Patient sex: M
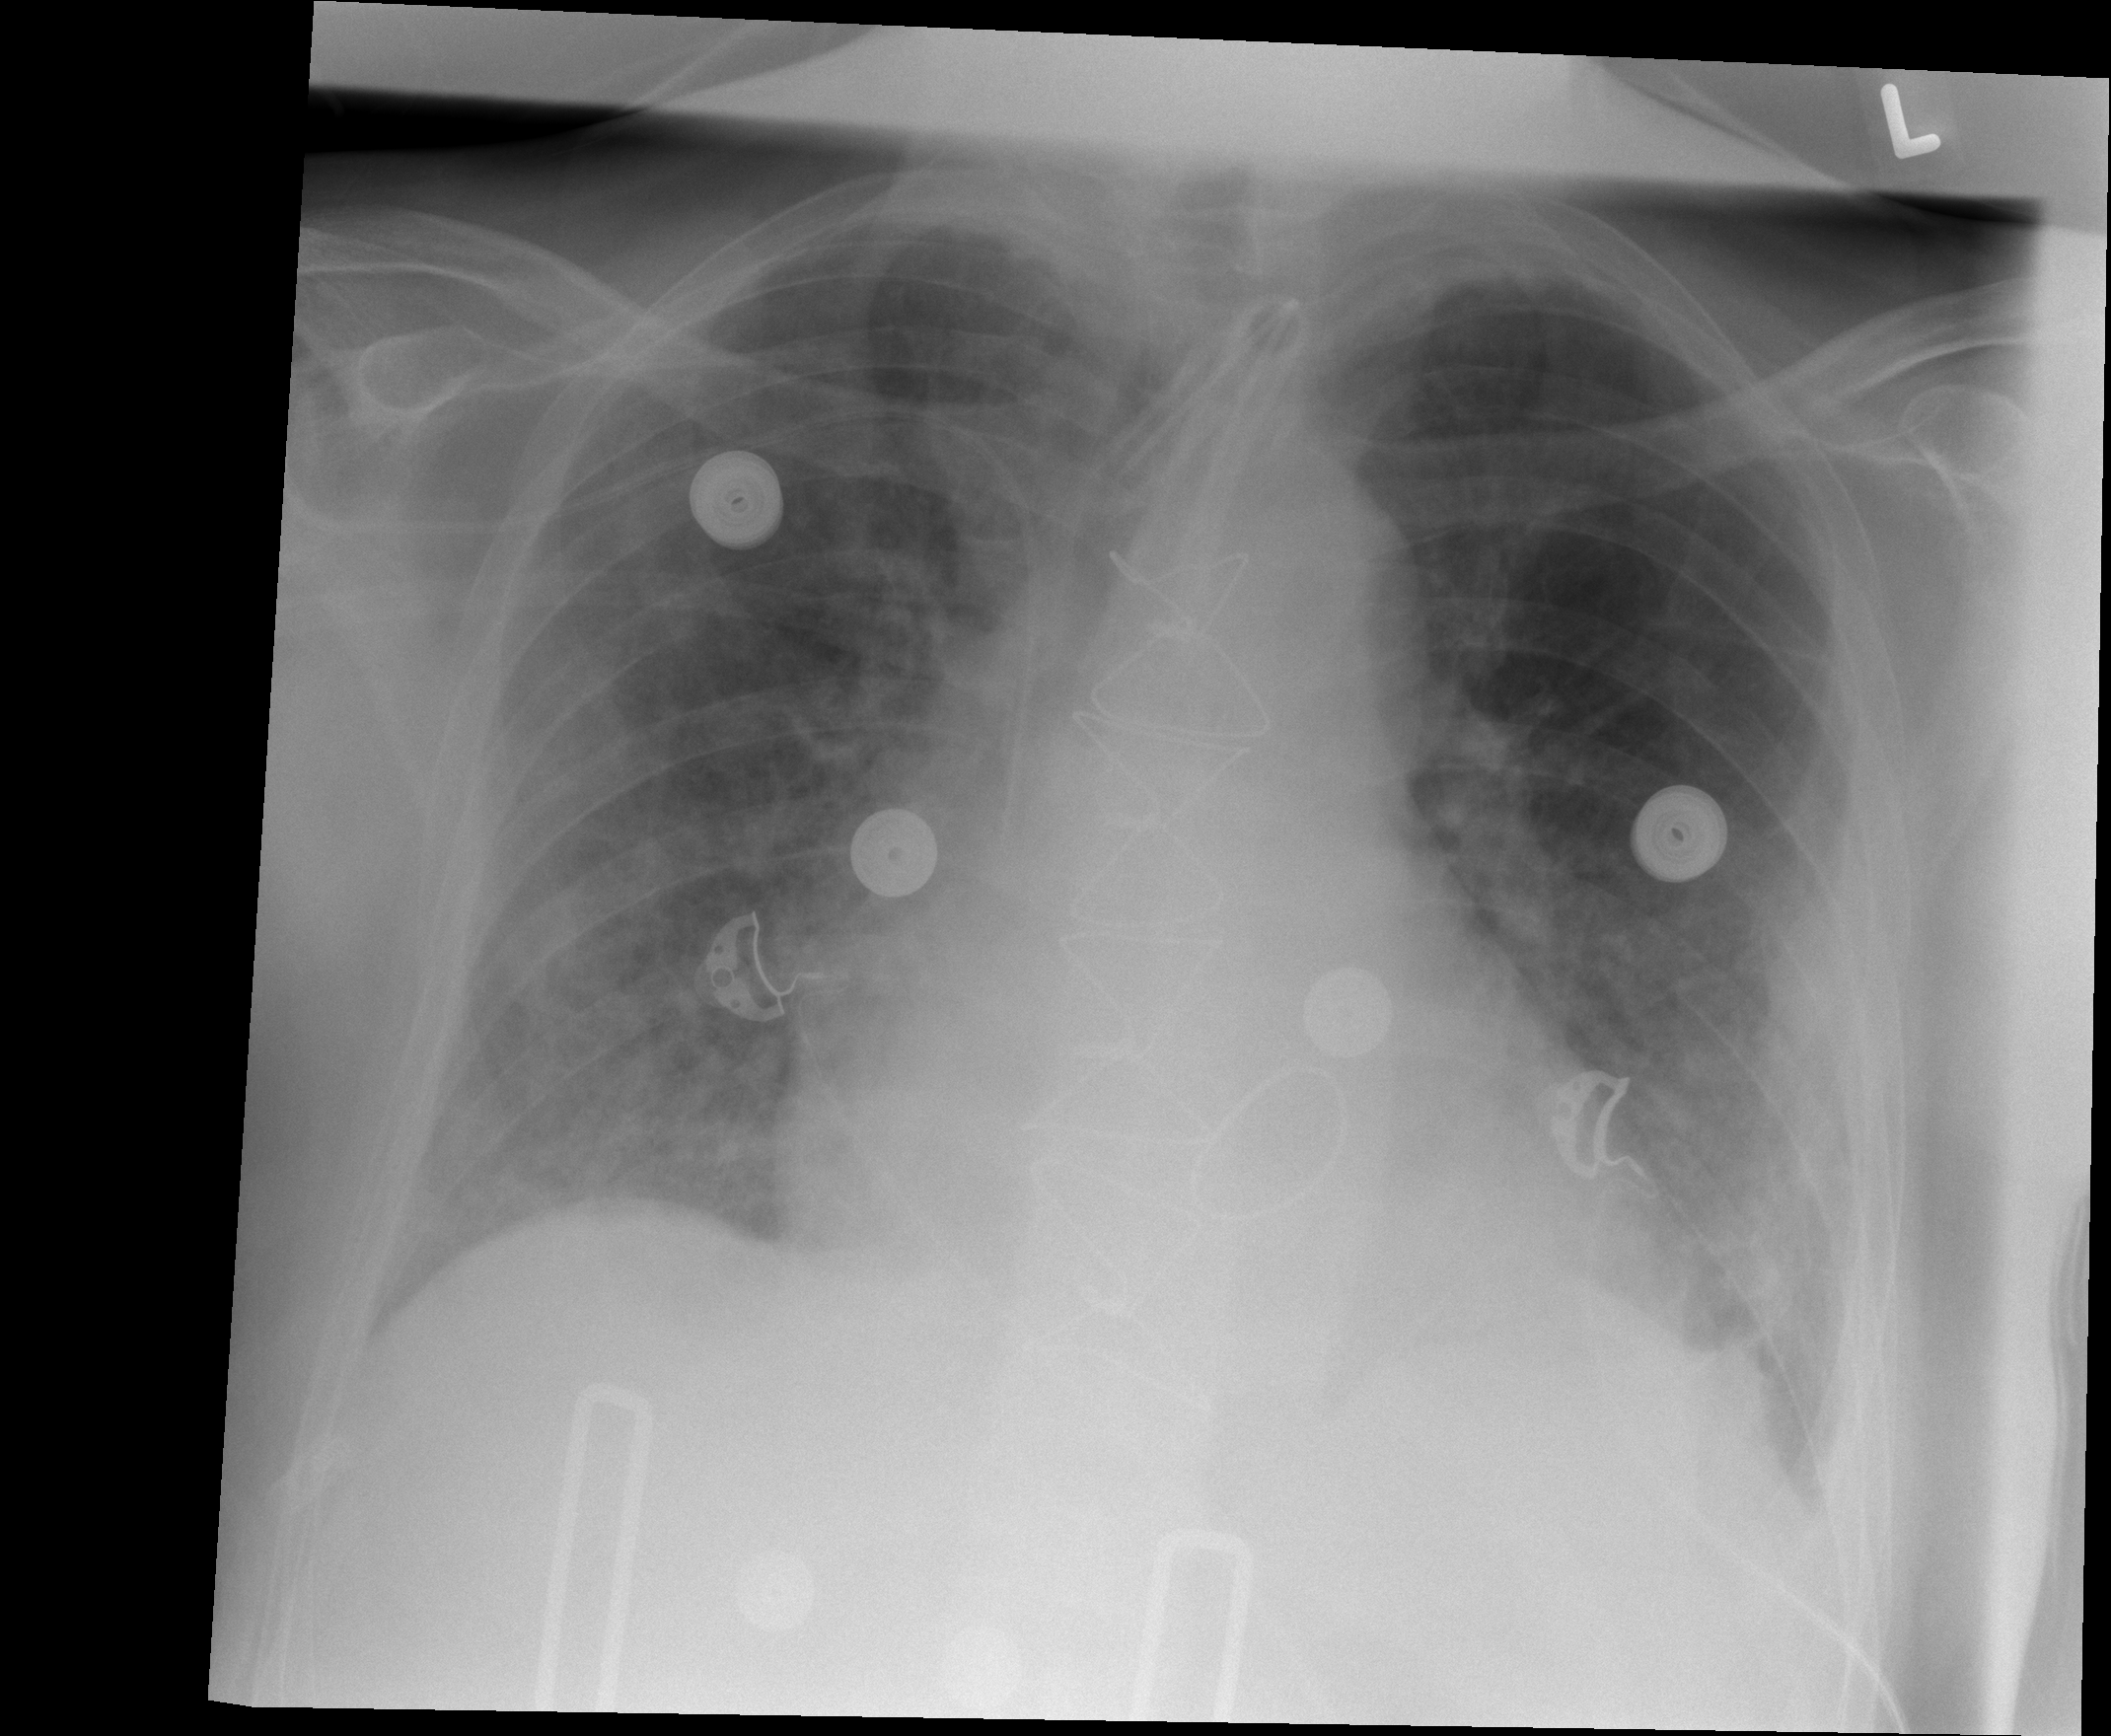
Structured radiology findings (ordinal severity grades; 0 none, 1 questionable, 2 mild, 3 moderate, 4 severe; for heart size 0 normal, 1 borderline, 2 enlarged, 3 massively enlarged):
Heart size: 2
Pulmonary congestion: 2
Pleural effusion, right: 2
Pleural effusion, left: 2
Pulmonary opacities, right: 2
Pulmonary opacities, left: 2
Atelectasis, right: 3
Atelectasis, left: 2